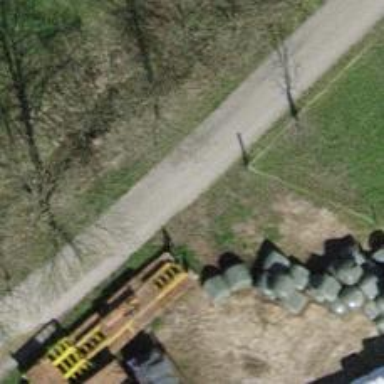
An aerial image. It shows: Asphalt track of grade1 for agricultural vehicles.